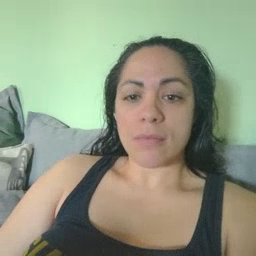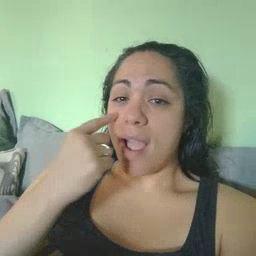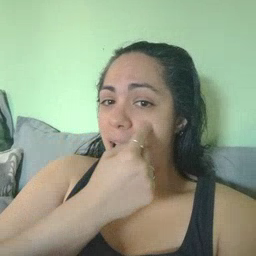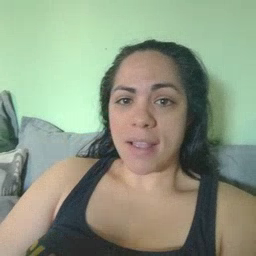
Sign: eye